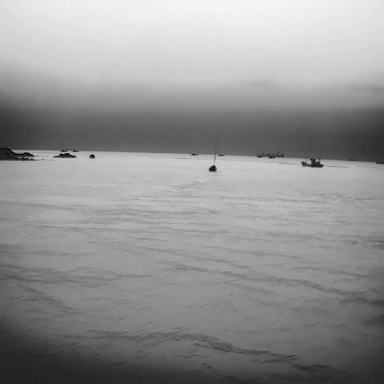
There is a sailboat in the infrared image.